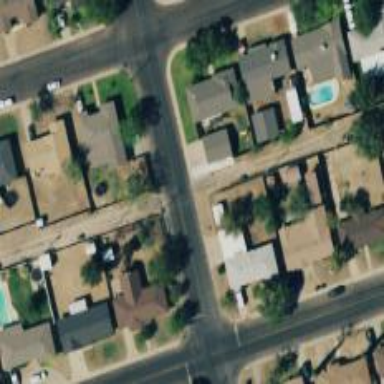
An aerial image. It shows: Alley classified as service road.